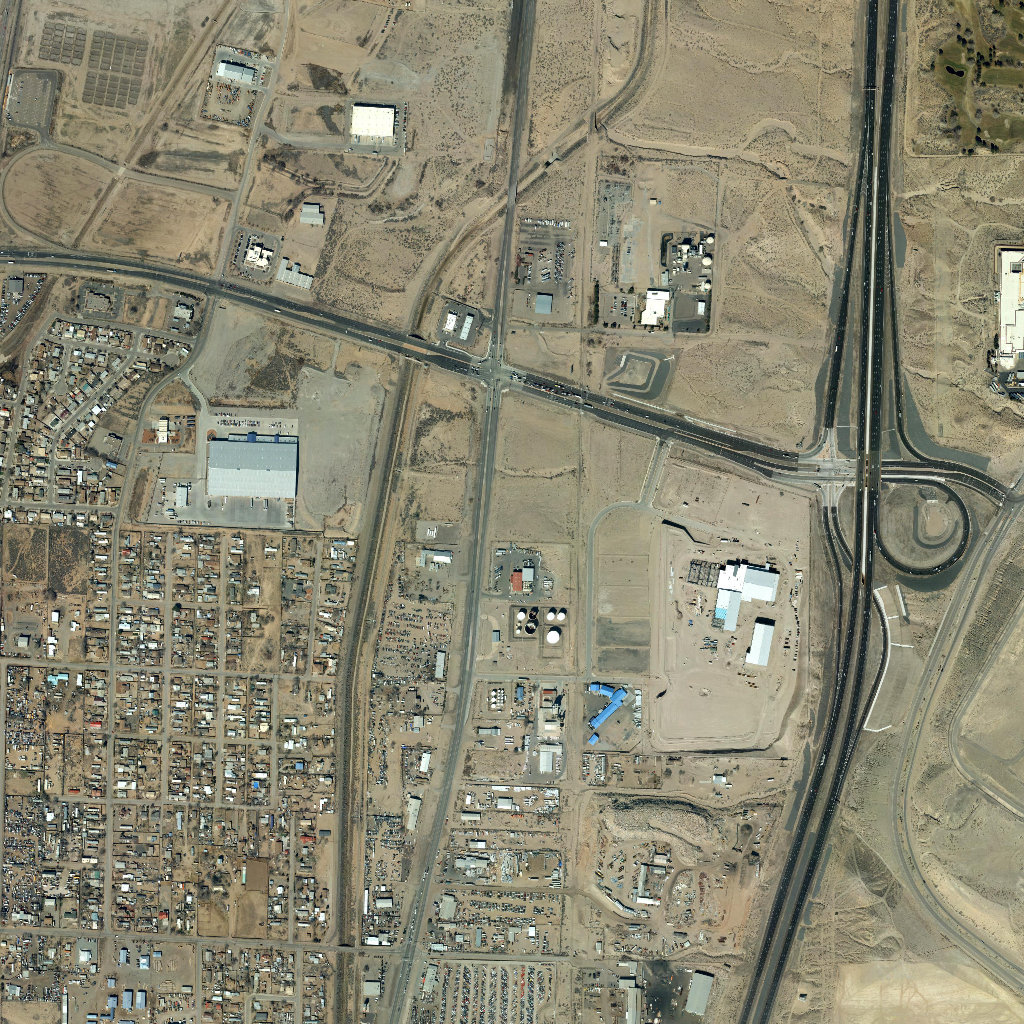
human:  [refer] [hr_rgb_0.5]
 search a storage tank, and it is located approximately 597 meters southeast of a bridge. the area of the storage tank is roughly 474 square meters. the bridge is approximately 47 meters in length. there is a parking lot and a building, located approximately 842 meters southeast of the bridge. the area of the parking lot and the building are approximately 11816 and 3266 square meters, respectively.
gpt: <box>[[53, 61, 54, 62, 0]]</box>

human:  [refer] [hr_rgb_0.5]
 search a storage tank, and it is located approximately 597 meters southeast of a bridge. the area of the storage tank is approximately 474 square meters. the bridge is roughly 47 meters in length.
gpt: <box>[[53, 61, 54, 62, 0]]</box>